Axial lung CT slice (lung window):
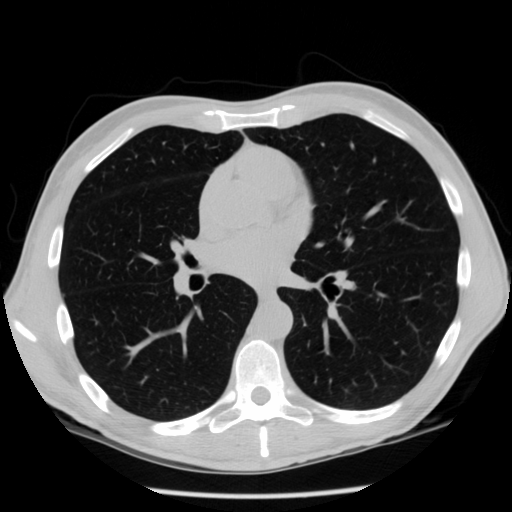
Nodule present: no